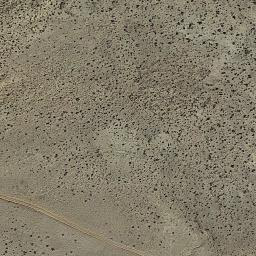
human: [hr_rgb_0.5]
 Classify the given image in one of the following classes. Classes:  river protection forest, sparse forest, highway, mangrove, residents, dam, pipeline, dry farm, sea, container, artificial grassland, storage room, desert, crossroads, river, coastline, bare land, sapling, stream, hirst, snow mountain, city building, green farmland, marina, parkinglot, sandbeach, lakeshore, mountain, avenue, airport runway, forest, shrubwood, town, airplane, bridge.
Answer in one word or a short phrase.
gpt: bare land